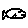
Label: fish